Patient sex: M
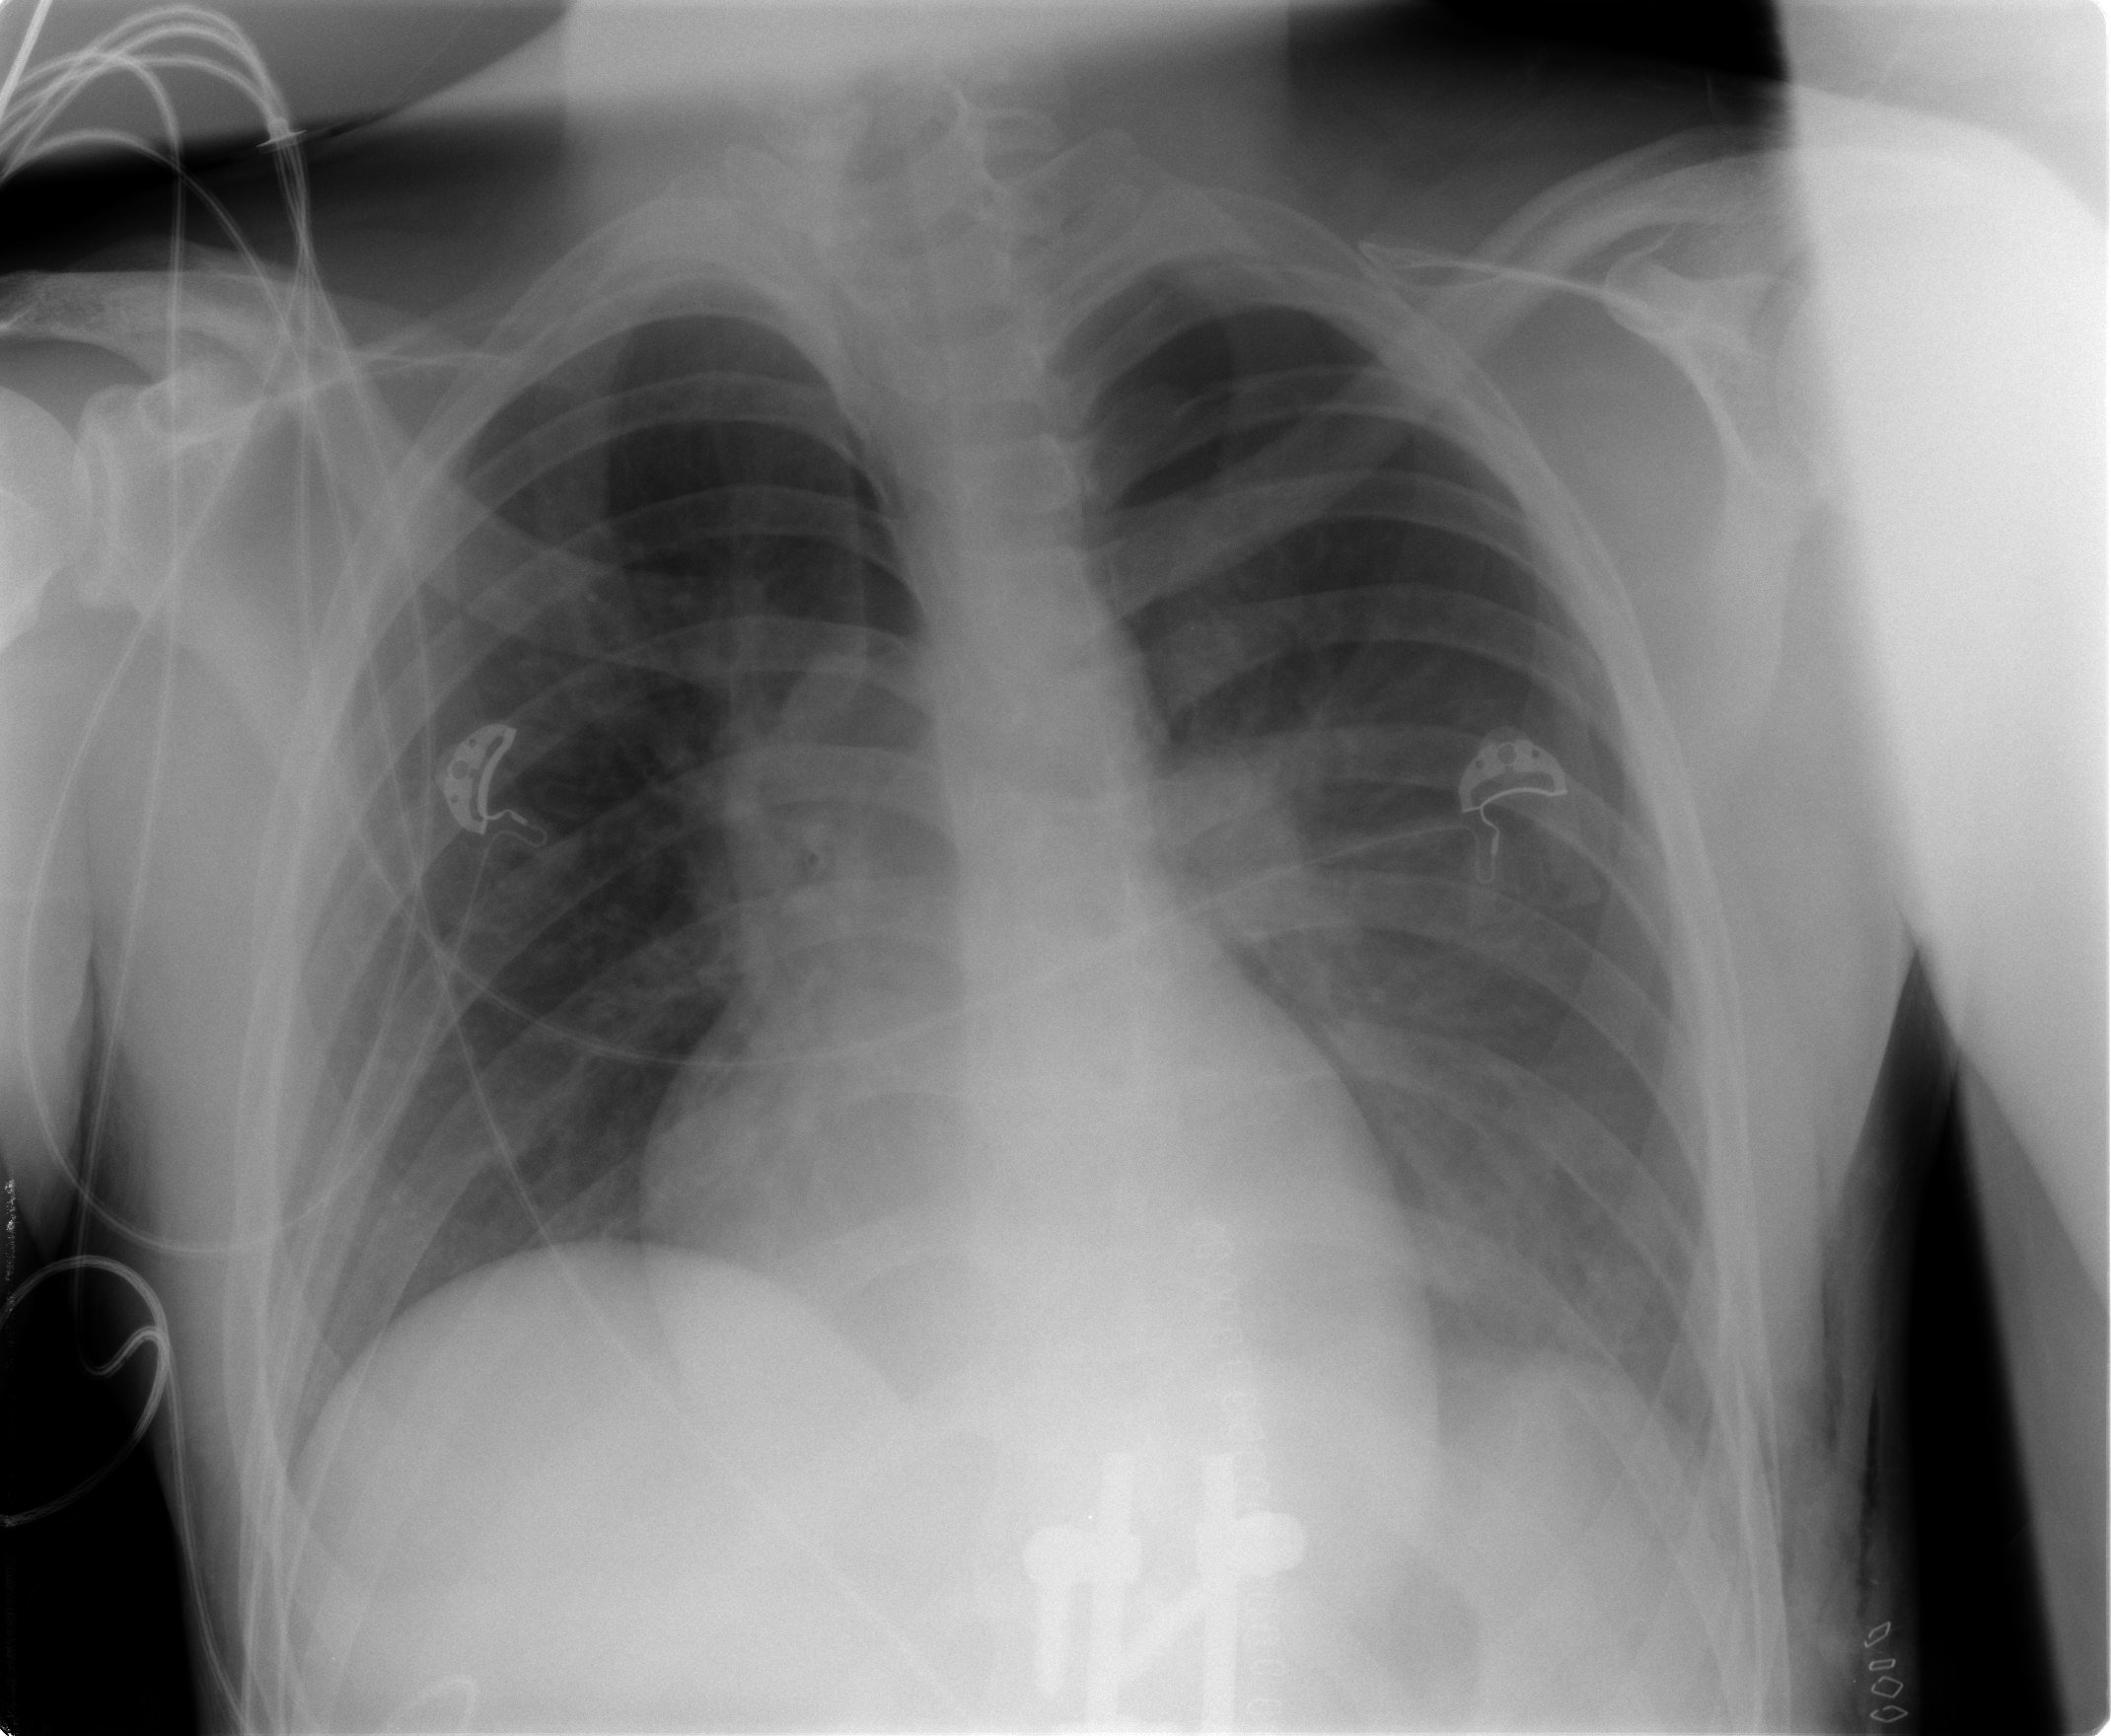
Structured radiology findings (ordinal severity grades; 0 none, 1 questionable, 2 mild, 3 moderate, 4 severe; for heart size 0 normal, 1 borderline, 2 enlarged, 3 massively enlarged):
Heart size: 1
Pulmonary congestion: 0
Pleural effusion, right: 0
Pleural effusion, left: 0
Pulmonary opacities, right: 0
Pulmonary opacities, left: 2
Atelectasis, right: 2
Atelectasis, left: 0